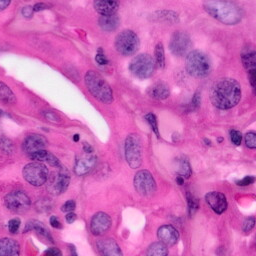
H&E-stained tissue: Pancreatic